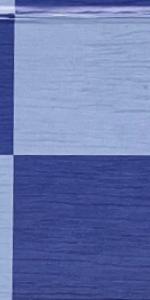
Label: Empty